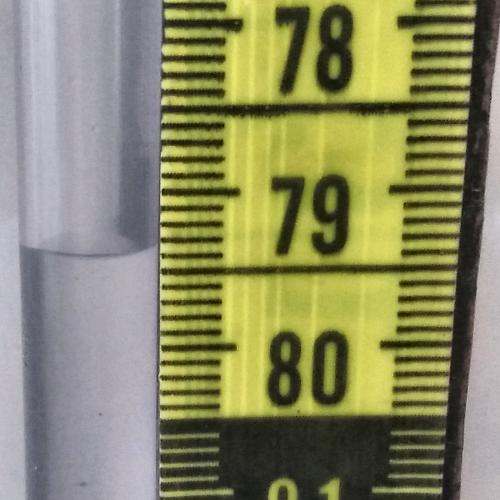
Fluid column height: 79.3 cm